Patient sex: F
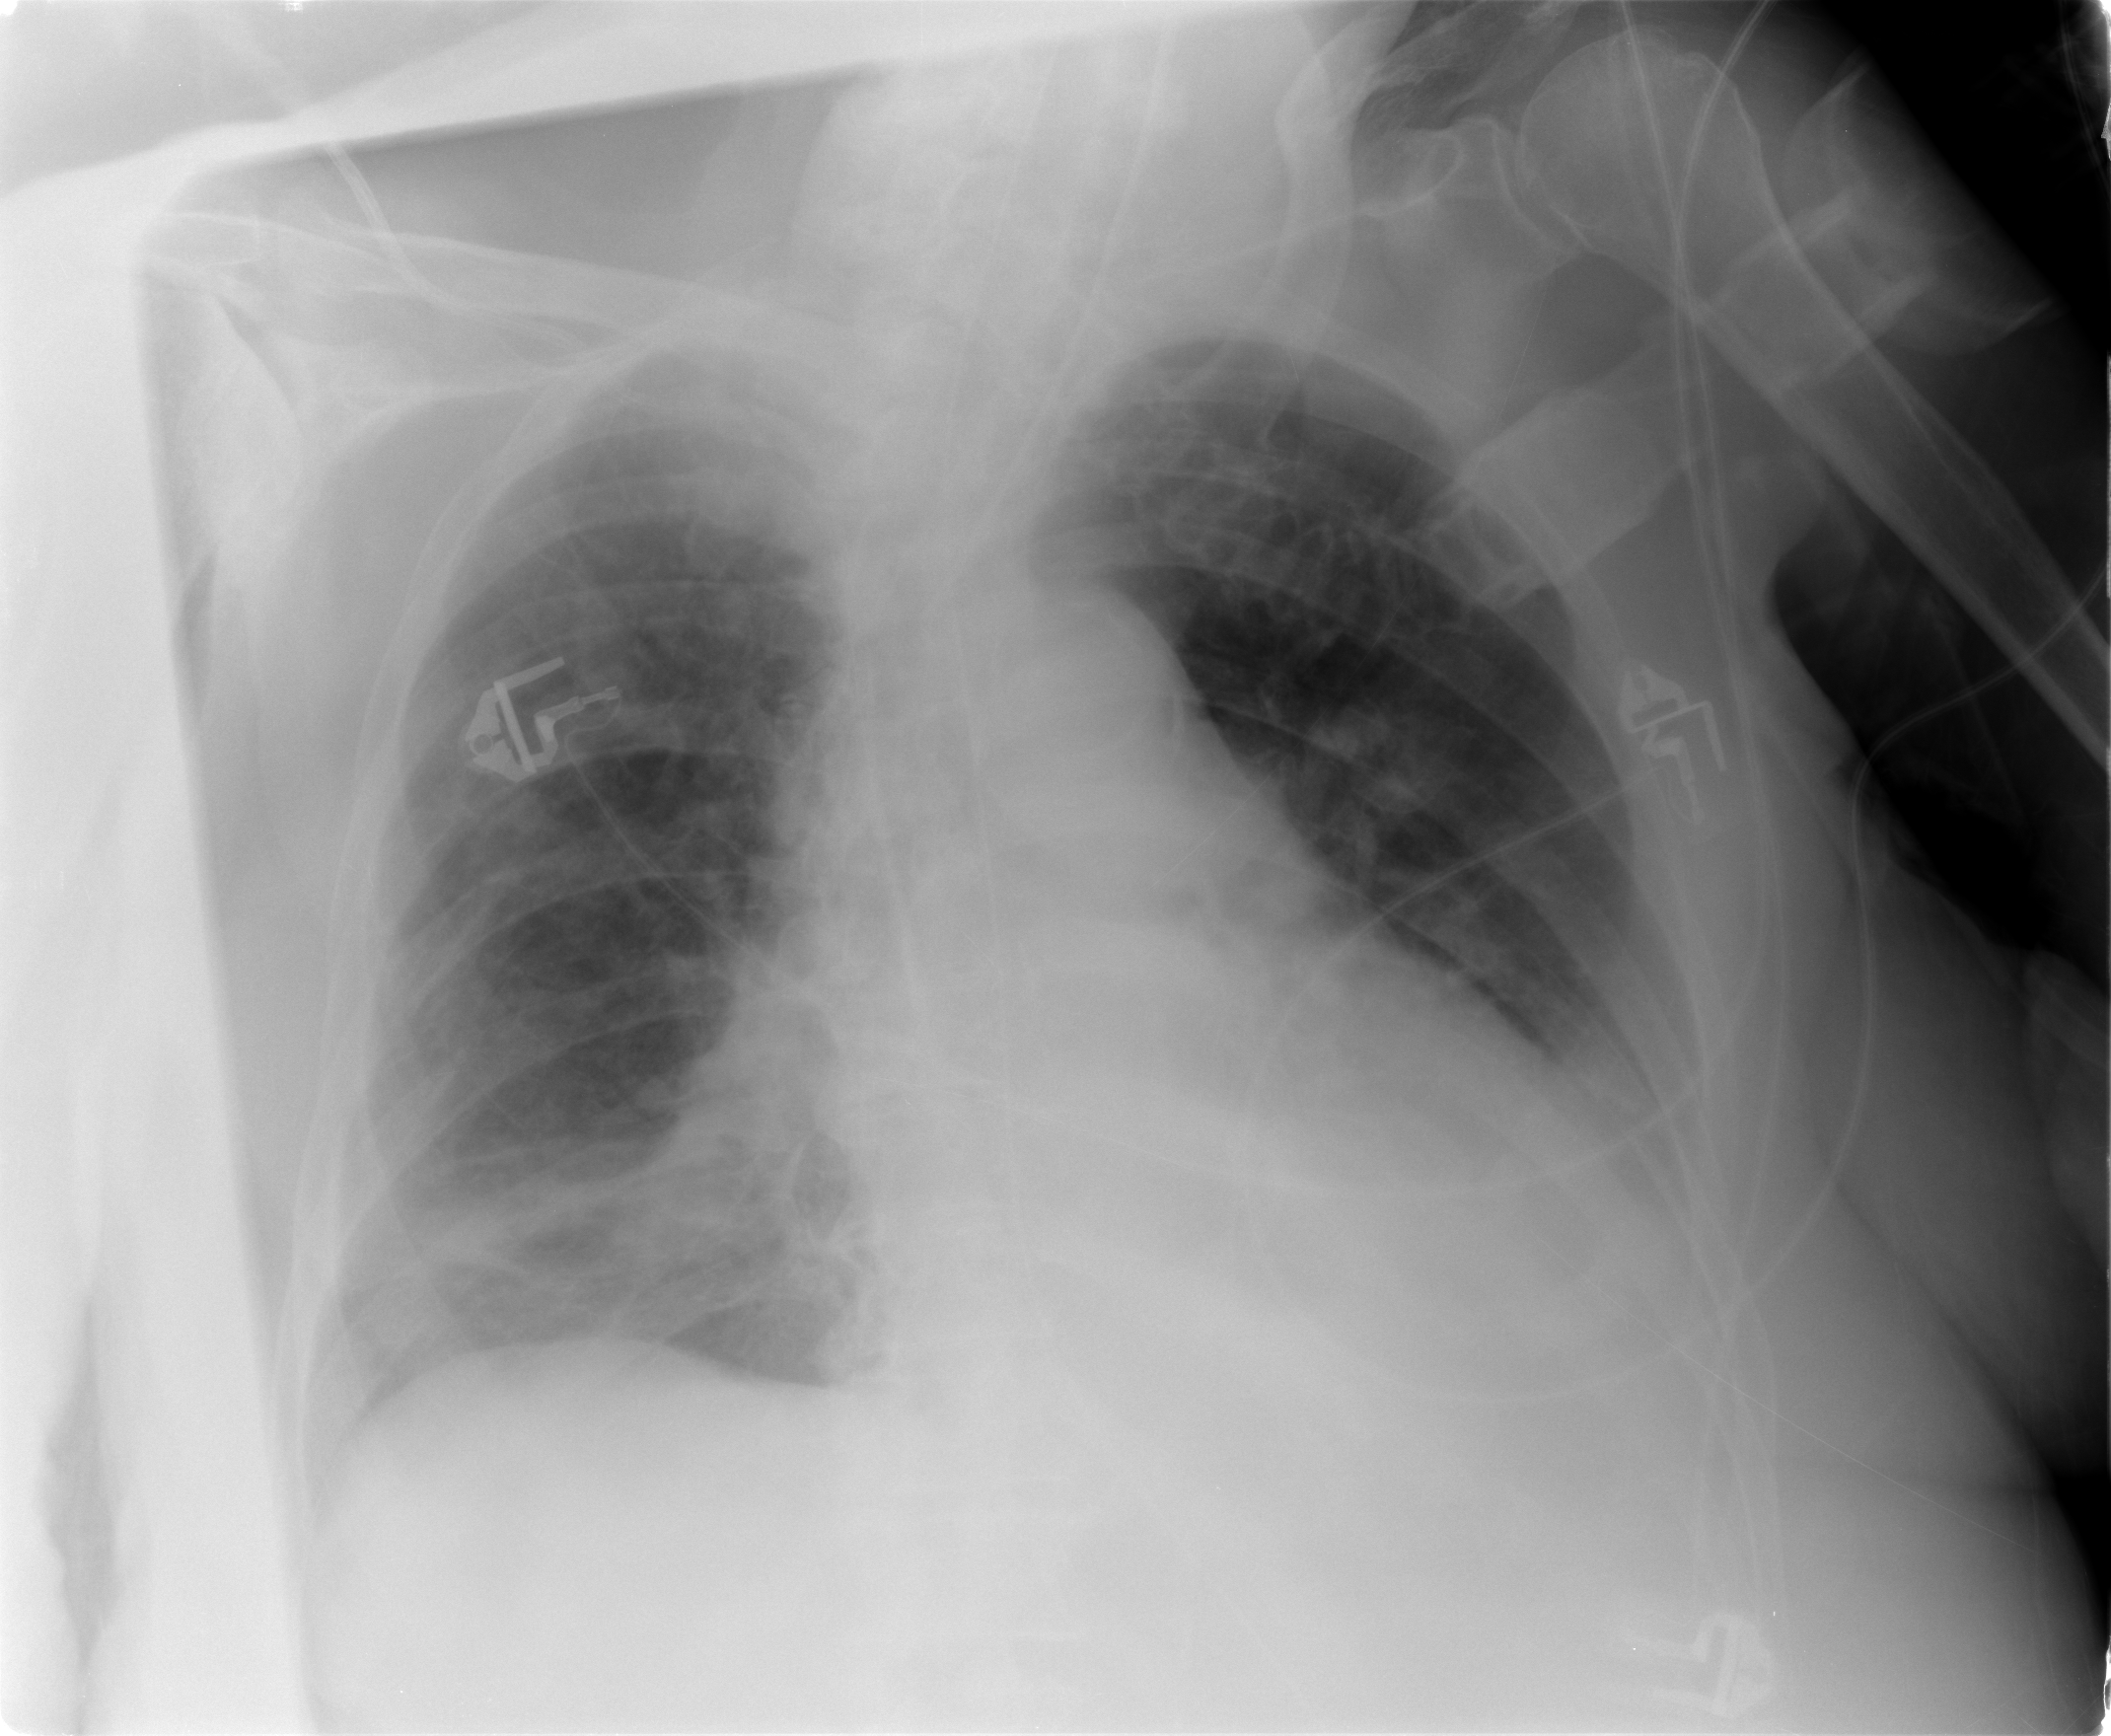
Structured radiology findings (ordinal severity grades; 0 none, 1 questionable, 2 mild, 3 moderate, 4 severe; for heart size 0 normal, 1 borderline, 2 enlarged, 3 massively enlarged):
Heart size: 2
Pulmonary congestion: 2
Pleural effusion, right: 2
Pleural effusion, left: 0
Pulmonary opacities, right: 2
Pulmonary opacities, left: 0
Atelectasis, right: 2
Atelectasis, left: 0